Question: I'm porting an OpenGL game from iPhone to Mac, and having problems with textures getting corrupted. I guess it's a memory problem.
The thing is I've crashed the mac 3 times now (happens random when the game launches), so it's getting difficult to debug this.
Is there any way I can force software render?

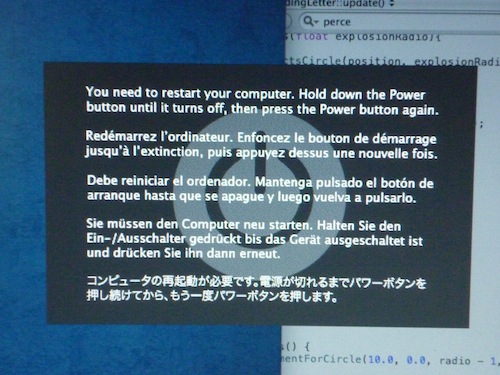
Answer: Select 'kCGLRendererGenericID' as 'NSOpenGLPFARendererID' when you create the pixelformat attribute list for initing the context (<URL>.
> Value is a nonnegative renderer ID number. OpenGL renderers that match the specified ID are preferred. Constants to select specific renderers are provided in the CGLRenderers.h header of the OpenGL framework. Of note is kCGLRendererGenericID which selects the Apple software renderer. The other constants select renderers for specific hardware vendors.
I just saw that 'kCGLRendererGenericID' has been deprecated and the one to use is 'kCGLRendererAppleSWID'
Another tip is to start the app with the OpenGL Profiler. See here
<URL>